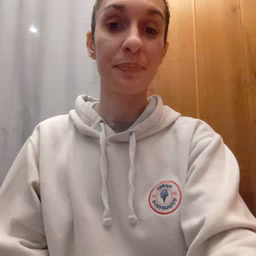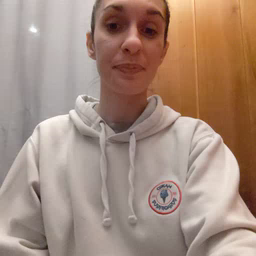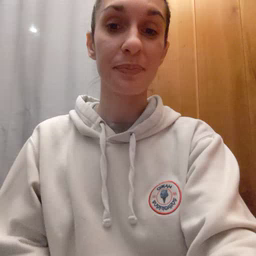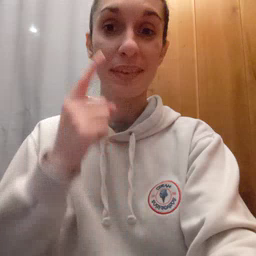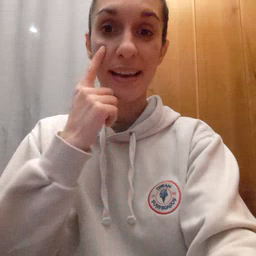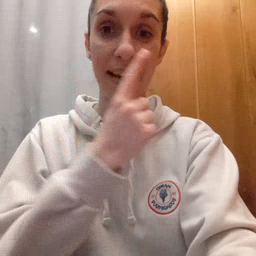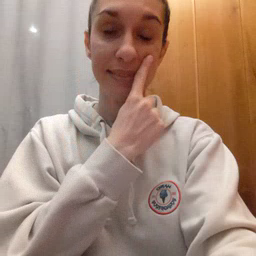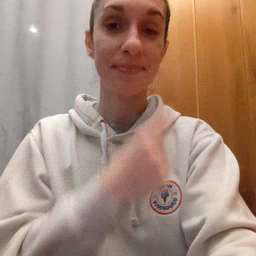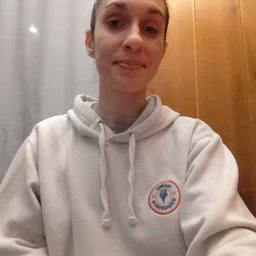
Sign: eye